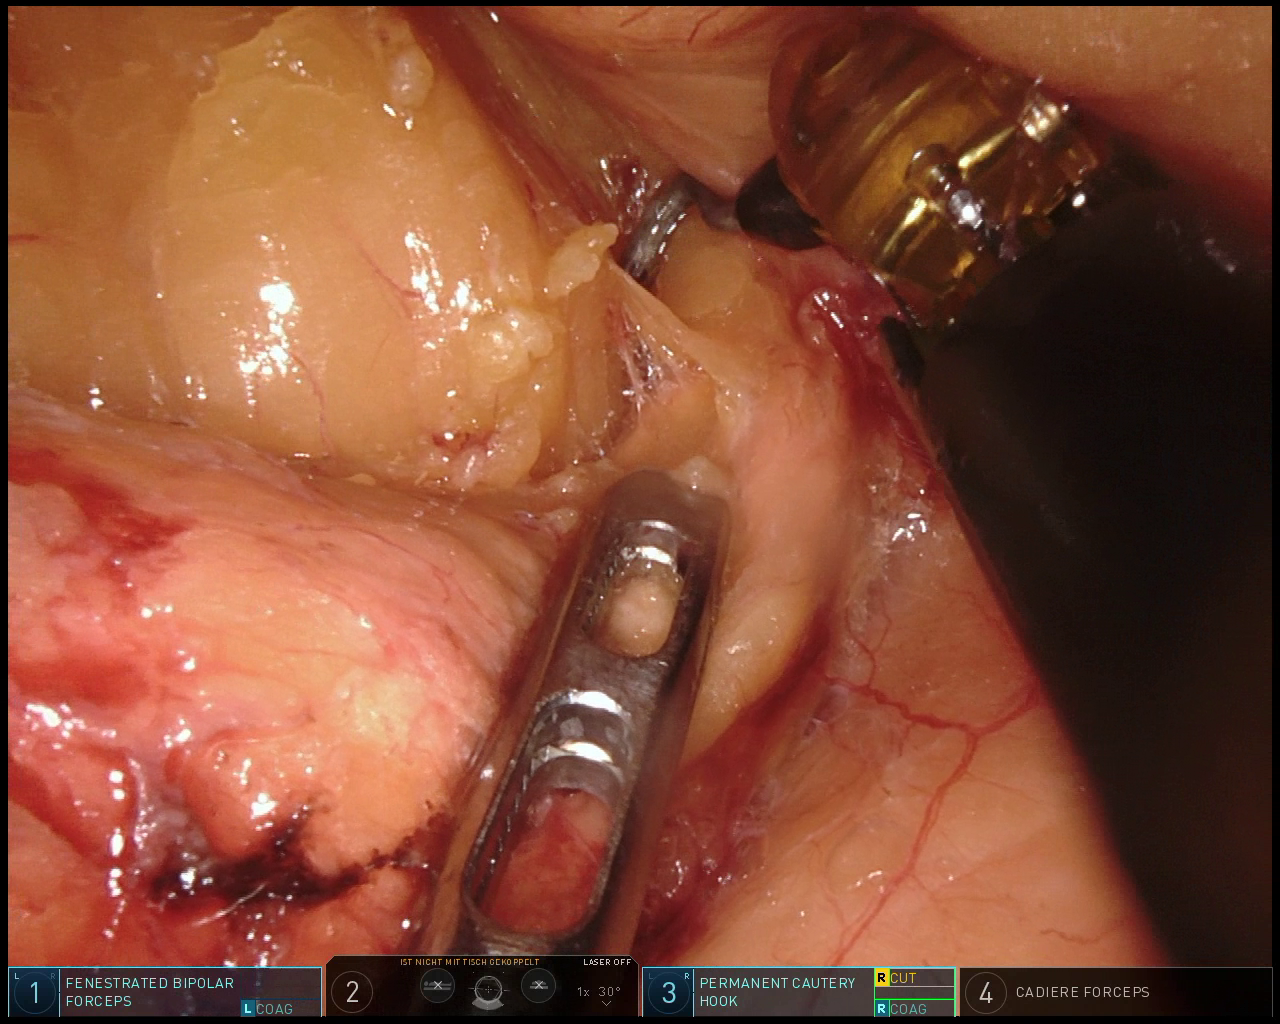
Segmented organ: pancreas
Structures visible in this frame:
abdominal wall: no
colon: no
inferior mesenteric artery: no
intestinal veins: no
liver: no
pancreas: yes
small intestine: no
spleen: no
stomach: no
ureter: no
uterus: no
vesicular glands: no